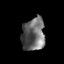
Tissue: prostate
Cell type: Epithelial cells
Senescence score: 0.2819
Nuclear area (px): 739
Mean DAPI intensity: 105.386